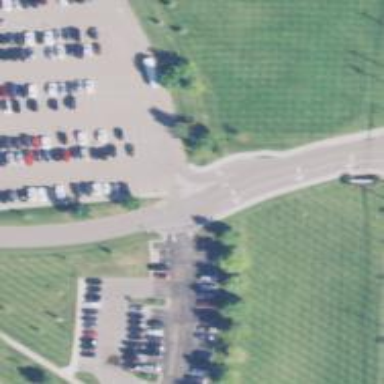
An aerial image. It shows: Marked crossing on footway.